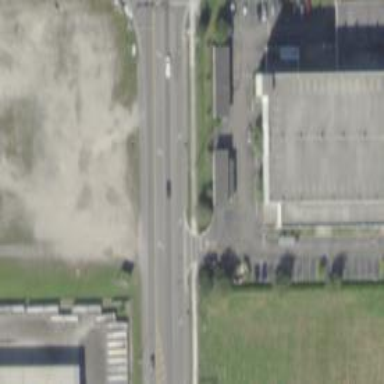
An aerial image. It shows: Secondary road with asphalt surface. There is sidewalk on the left side.